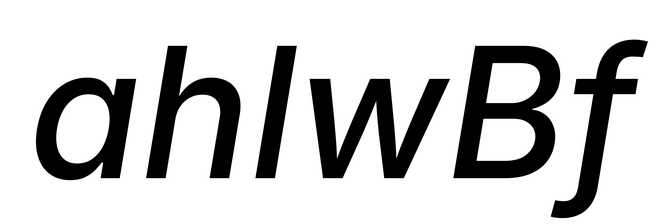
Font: Inter-Italic_Medium_Italic